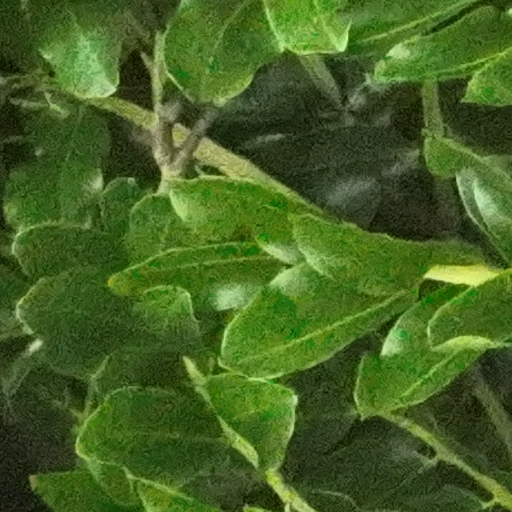
Species: Dipteryx oleifera
GBIF accepted scientific name: Dipteryx oleifera
Crown area (m\u00b2): 284.704